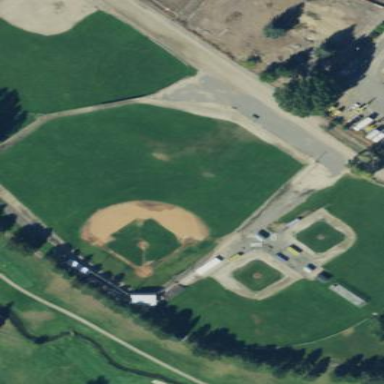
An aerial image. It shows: Baseball pitch for leisure land activities.